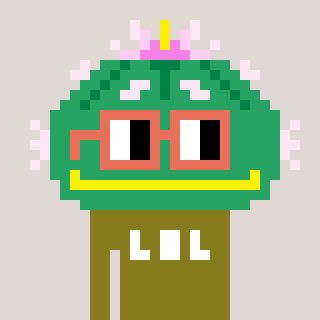
a pixel art character with square orange glasses, a peyote-shaped head and a gunk-colored body on a warm background